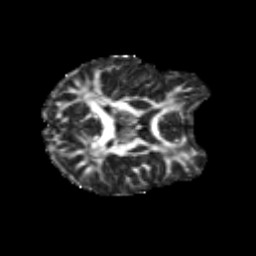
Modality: FA
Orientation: axial
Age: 25
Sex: female
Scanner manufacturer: siemens
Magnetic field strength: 3 T
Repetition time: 3.5 s
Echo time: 0.125 s